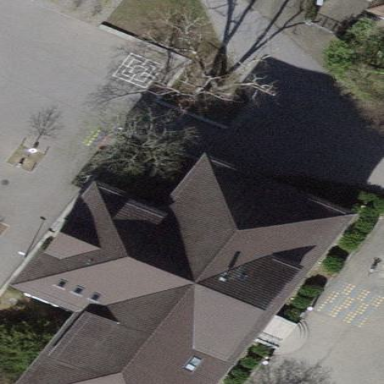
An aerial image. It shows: School building.